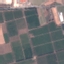
Land use / land cover class: PermanentCrop